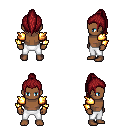
a pixel art fantasy rpg character, male body template, human, dark skin, gold arm armor, white pants, brunette long topknot hairstyle, four views (front, back, left, right), 2x2 character sprite sheet, small pixel art, hard edges, no anti-aliasing